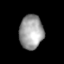
Tissue: lung
Cell type: Epithelial cells
Senescence score: 0.6338
Nuclear area (px): 798
Mean DAPI intensity: 159.1